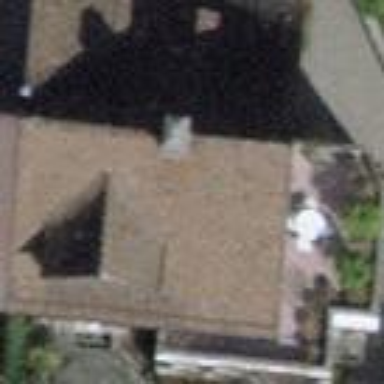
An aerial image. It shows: Building with pyramidal roof shape.